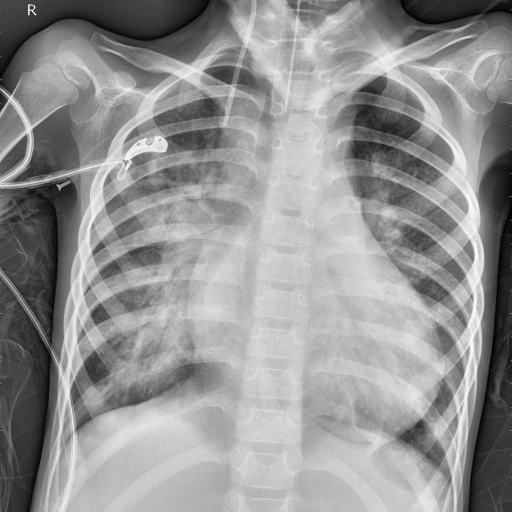
Finding: PNEUMONIA